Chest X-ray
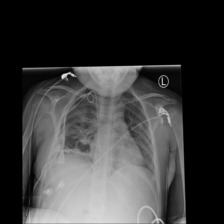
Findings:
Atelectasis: positive
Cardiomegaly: negative
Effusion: negative
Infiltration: negative
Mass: negative
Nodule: negative
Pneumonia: negative
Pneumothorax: negative
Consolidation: negative
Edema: negative
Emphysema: negative
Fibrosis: negative
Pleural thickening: negative
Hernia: negative